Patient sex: M
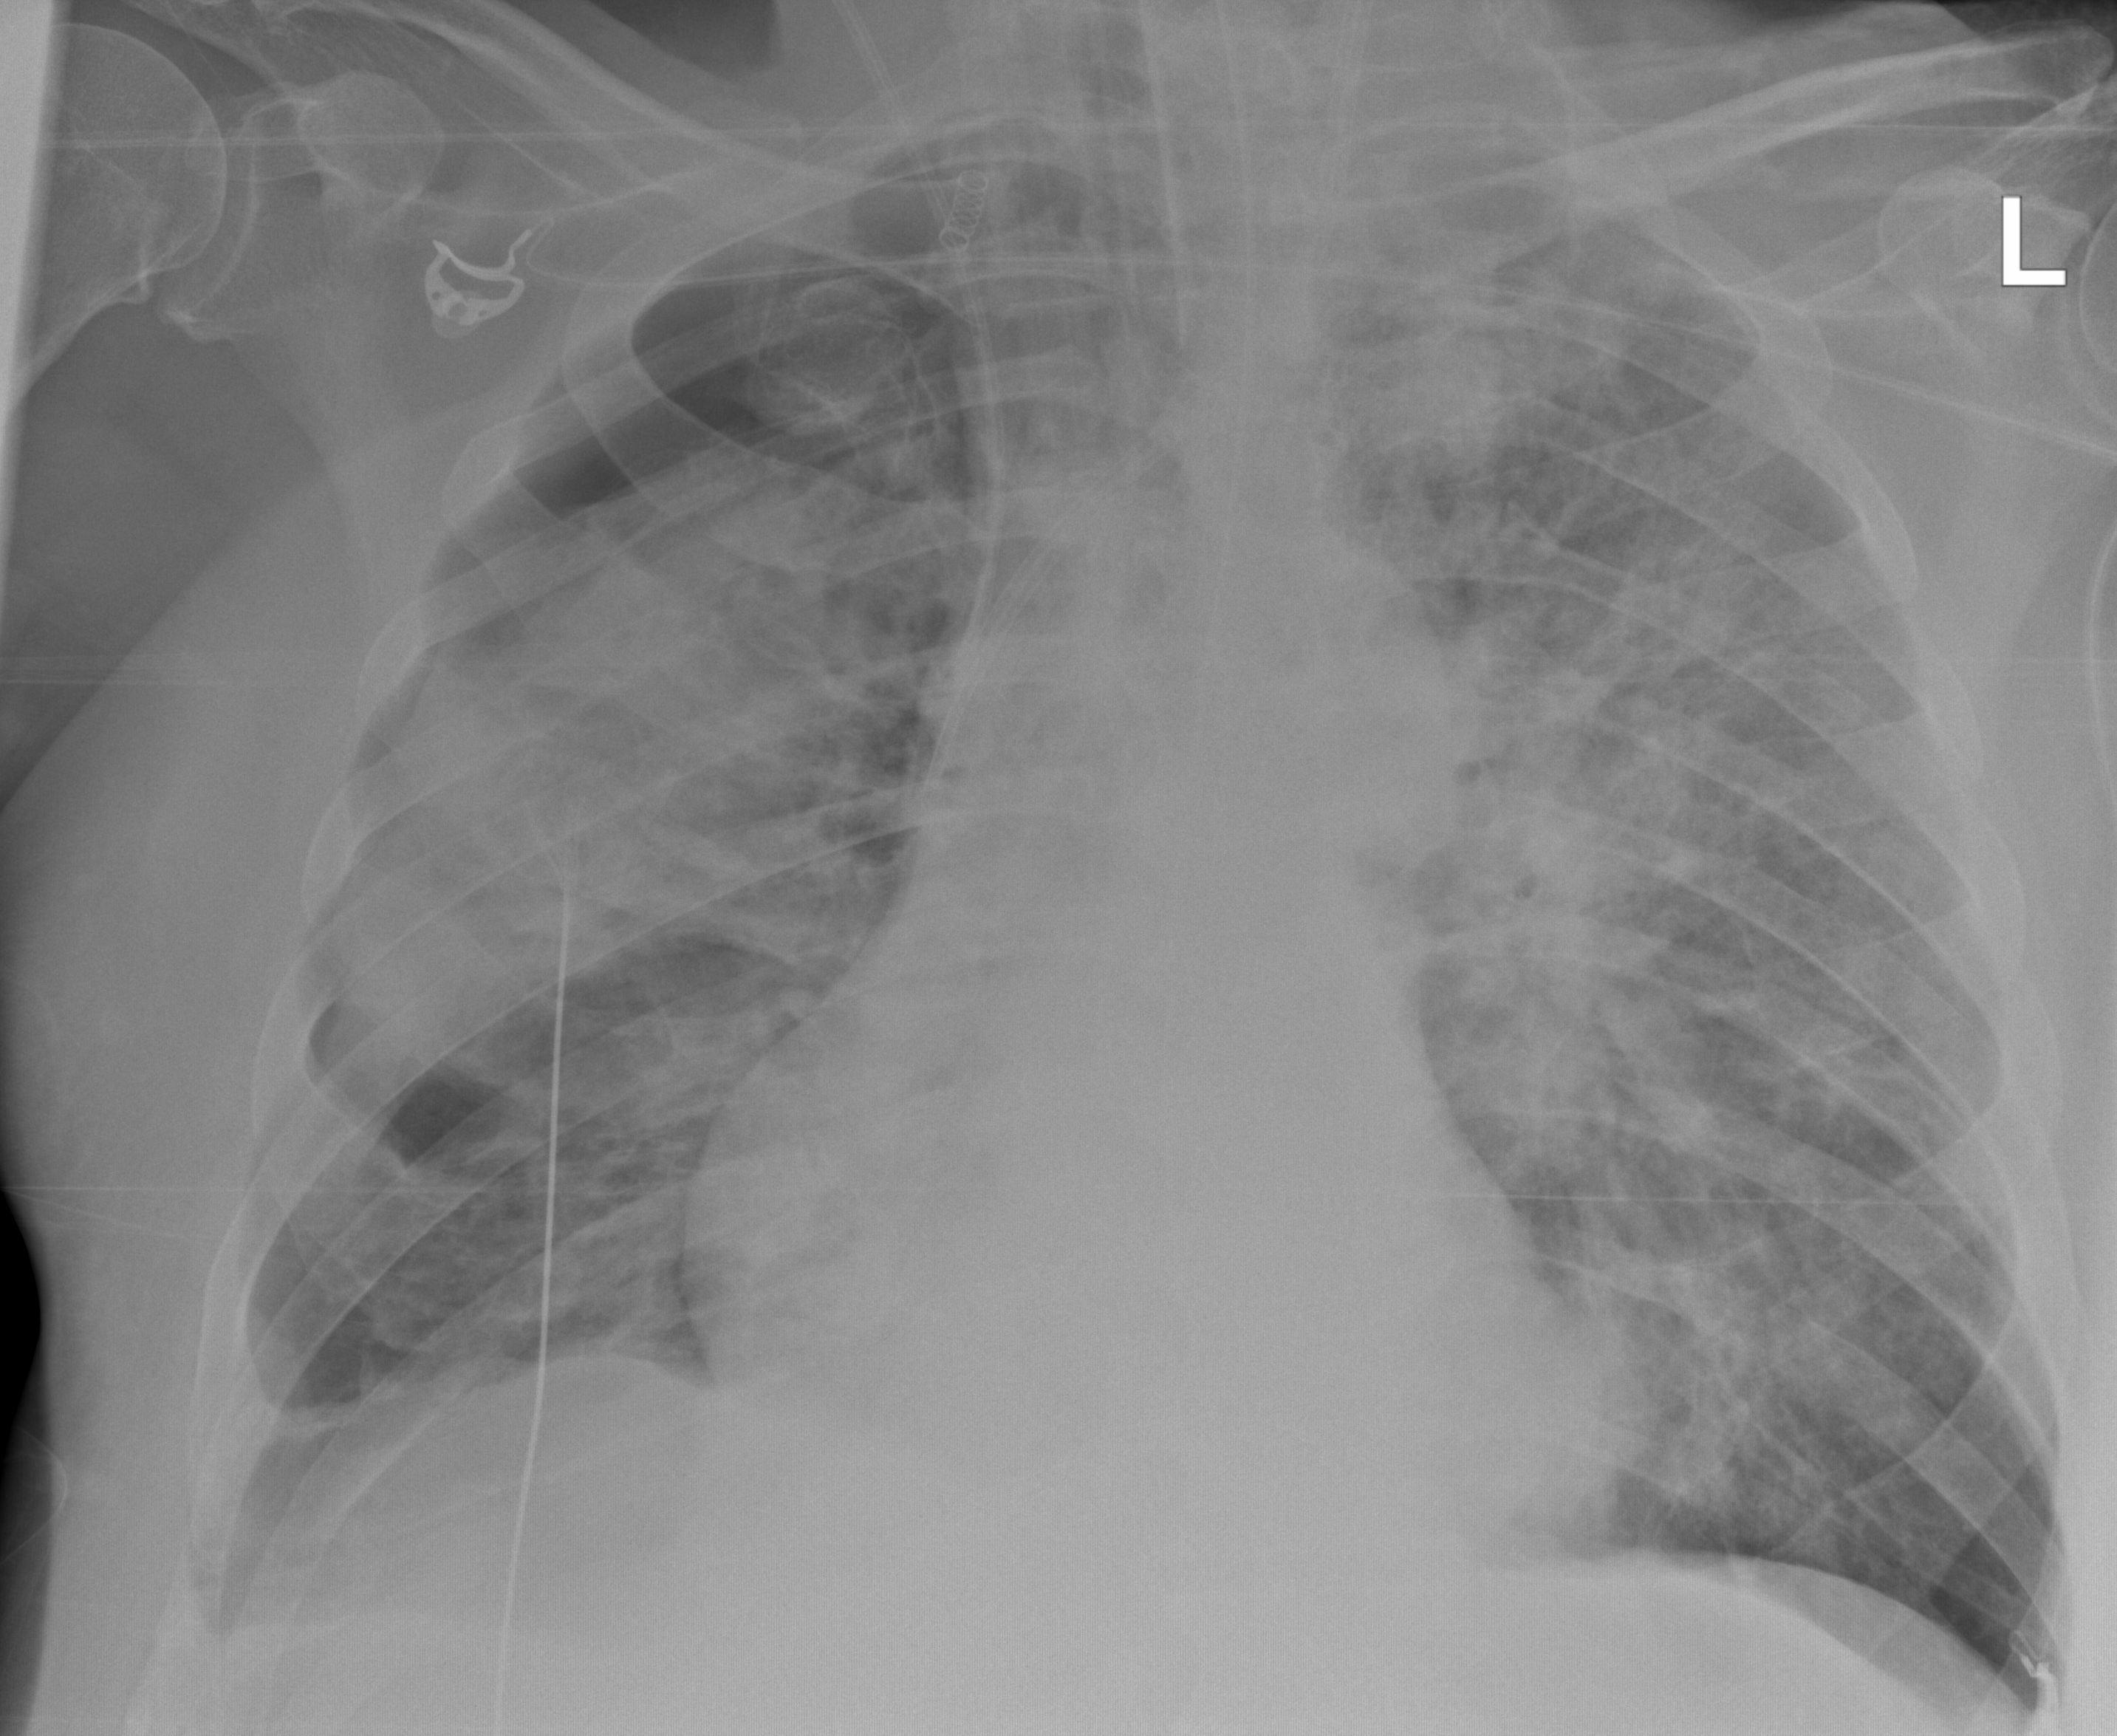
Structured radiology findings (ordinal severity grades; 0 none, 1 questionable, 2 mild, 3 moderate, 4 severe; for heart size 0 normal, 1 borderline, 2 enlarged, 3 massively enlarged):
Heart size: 2
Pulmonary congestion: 1
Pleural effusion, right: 2
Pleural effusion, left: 0
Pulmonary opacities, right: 4
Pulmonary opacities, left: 4
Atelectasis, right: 4
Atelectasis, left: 3